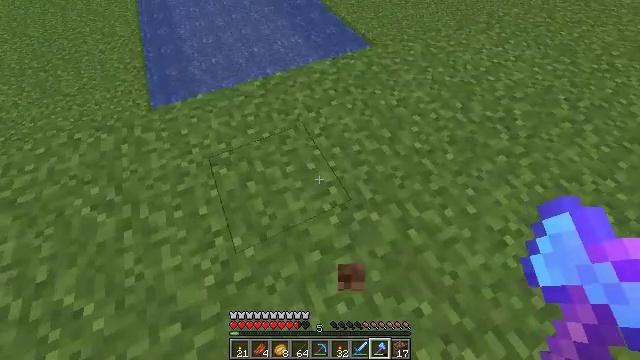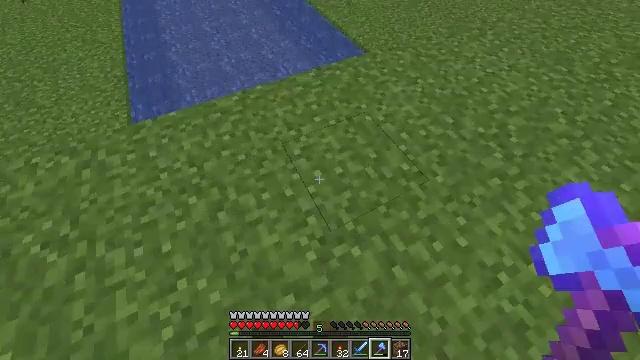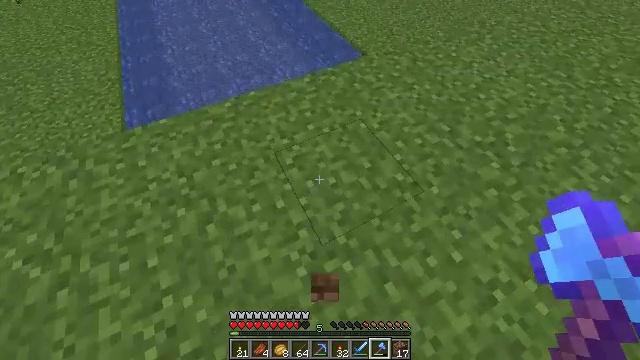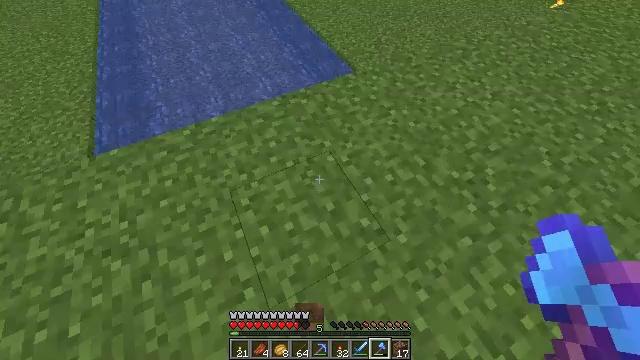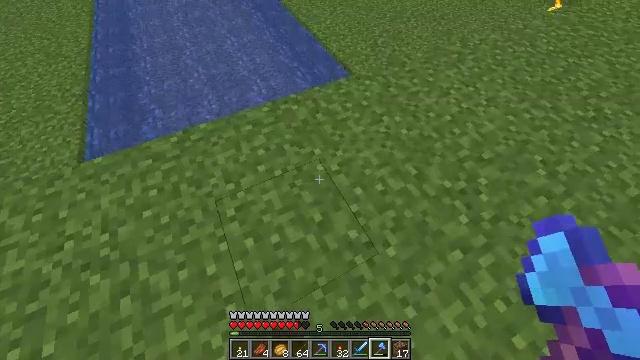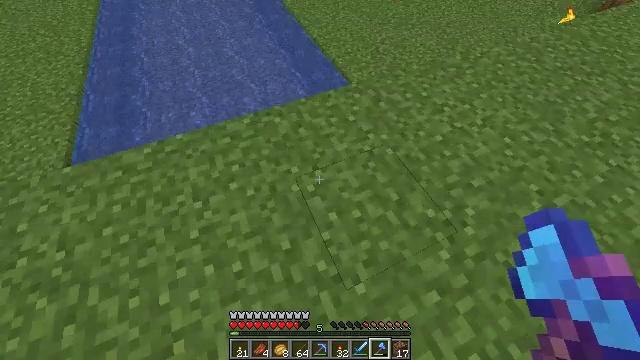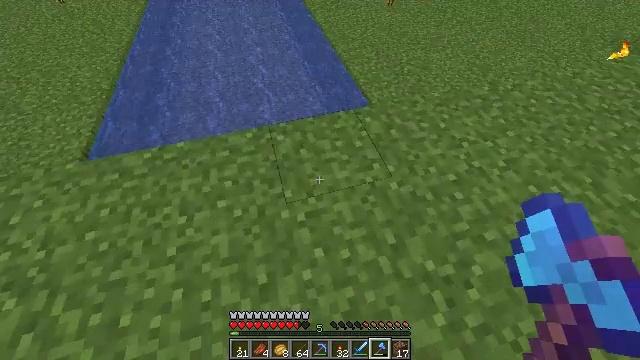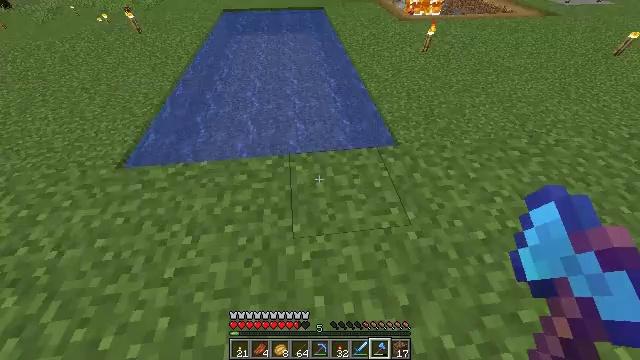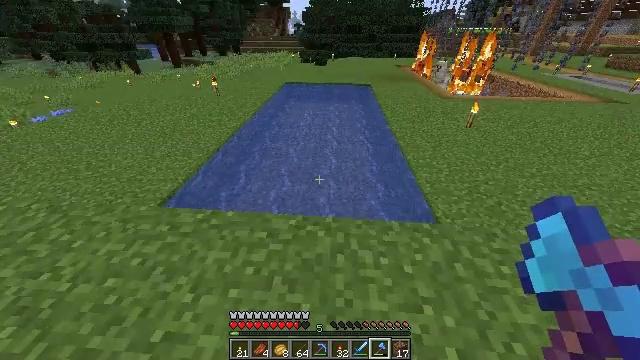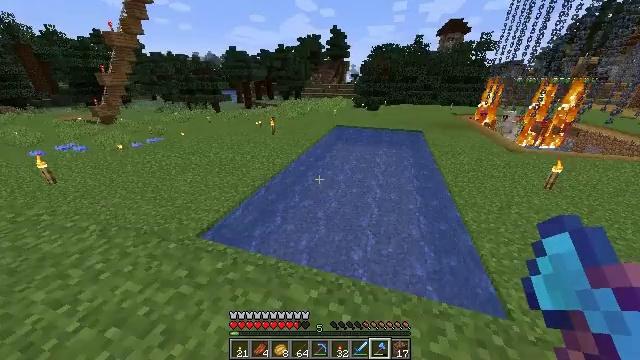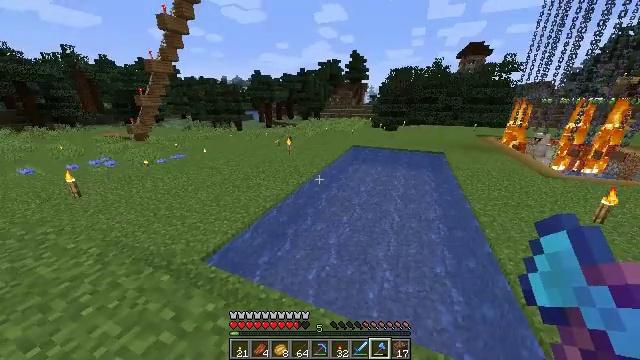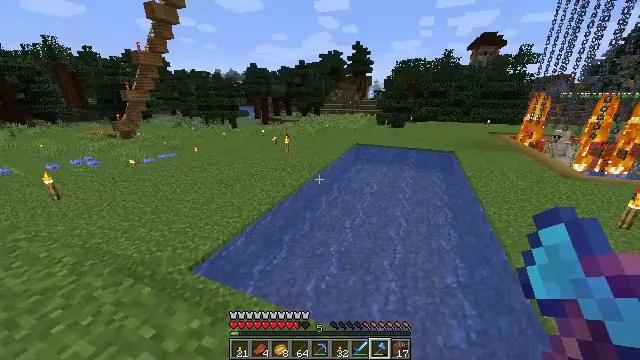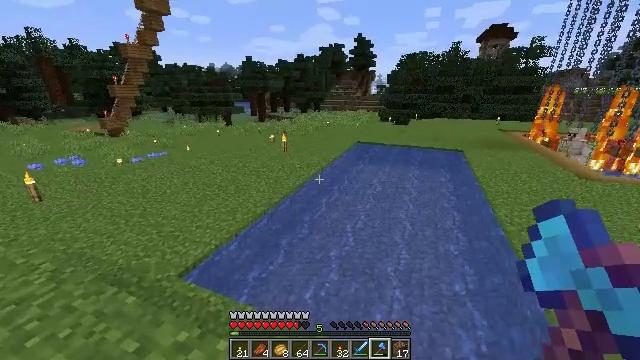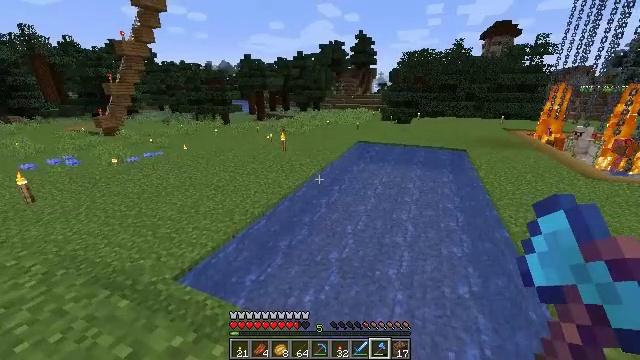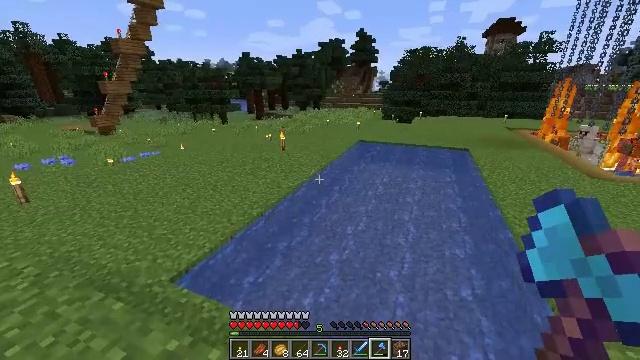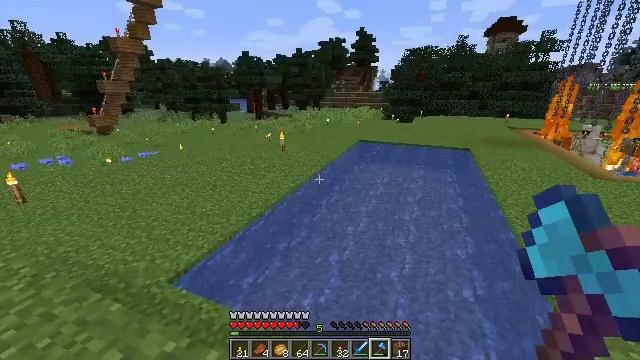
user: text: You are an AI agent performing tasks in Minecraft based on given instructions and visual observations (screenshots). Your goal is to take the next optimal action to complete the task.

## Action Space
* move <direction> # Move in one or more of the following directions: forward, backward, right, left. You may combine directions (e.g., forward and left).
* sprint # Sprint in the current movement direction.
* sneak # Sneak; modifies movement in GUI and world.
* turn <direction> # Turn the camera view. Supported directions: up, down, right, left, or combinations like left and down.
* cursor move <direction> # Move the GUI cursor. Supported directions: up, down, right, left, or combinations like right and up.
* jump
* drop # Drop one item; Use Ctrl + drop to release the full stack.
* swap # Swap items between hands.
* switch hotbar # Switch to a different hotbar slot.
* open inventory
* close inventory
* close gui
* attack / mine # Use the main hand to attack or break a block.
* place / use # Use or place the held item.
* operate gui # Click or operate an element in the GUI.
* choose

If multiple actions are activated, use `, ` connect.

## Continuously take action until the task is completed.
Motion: motion action
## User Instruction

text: Mine the redstone torch to collect it.
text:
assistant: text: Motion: move forward and move right
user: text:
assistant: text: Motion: move forward and move right
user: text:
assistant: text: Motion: move forward and move right
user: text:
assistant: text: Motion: move forward and move right, sprint
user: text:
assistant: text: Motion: move forward and move right, sprint, turn left
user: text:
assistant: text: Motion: move forward, sprint, turn left and up
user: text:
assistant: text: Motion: move forward, sprint, turn left and up
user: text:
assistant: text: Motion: move forward, turn left and up
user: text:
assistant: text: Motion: move forward, turn left and up
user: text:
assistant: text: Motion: turn left and up
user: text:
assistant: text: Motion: no_op
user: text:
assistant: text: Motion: no_op
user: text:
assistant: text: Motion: no_op
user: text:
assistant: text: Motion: no_op
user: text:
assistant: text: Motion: no_op
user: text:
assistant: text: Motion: no_op
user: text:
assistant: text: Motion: no_op
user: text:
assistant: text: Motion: no_op
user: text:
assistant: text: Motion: move left, turn left and up
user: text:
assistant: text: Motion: move left, turn left and up
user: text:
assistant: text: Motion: move left, turn left and up
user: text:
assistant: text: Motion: no_op
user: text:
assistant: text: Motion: no_op
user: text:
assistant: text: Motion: no_op
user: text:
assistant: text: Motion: no_op
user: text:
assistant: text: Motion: no_op
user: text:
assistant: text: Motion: no_op
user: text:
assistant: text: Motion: no_op
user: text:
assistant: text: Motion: no_op
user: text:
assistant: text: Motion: move left, turn right and up